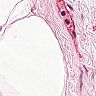
Metastatic tissue present: no